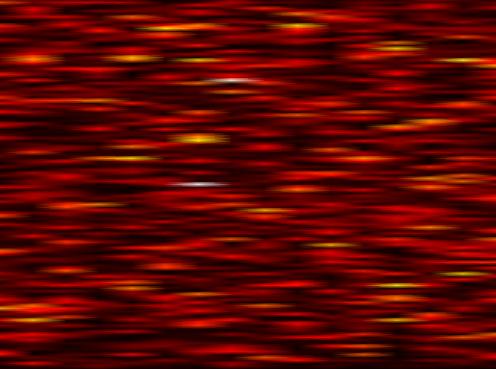
Label: FOFDM